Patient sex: M
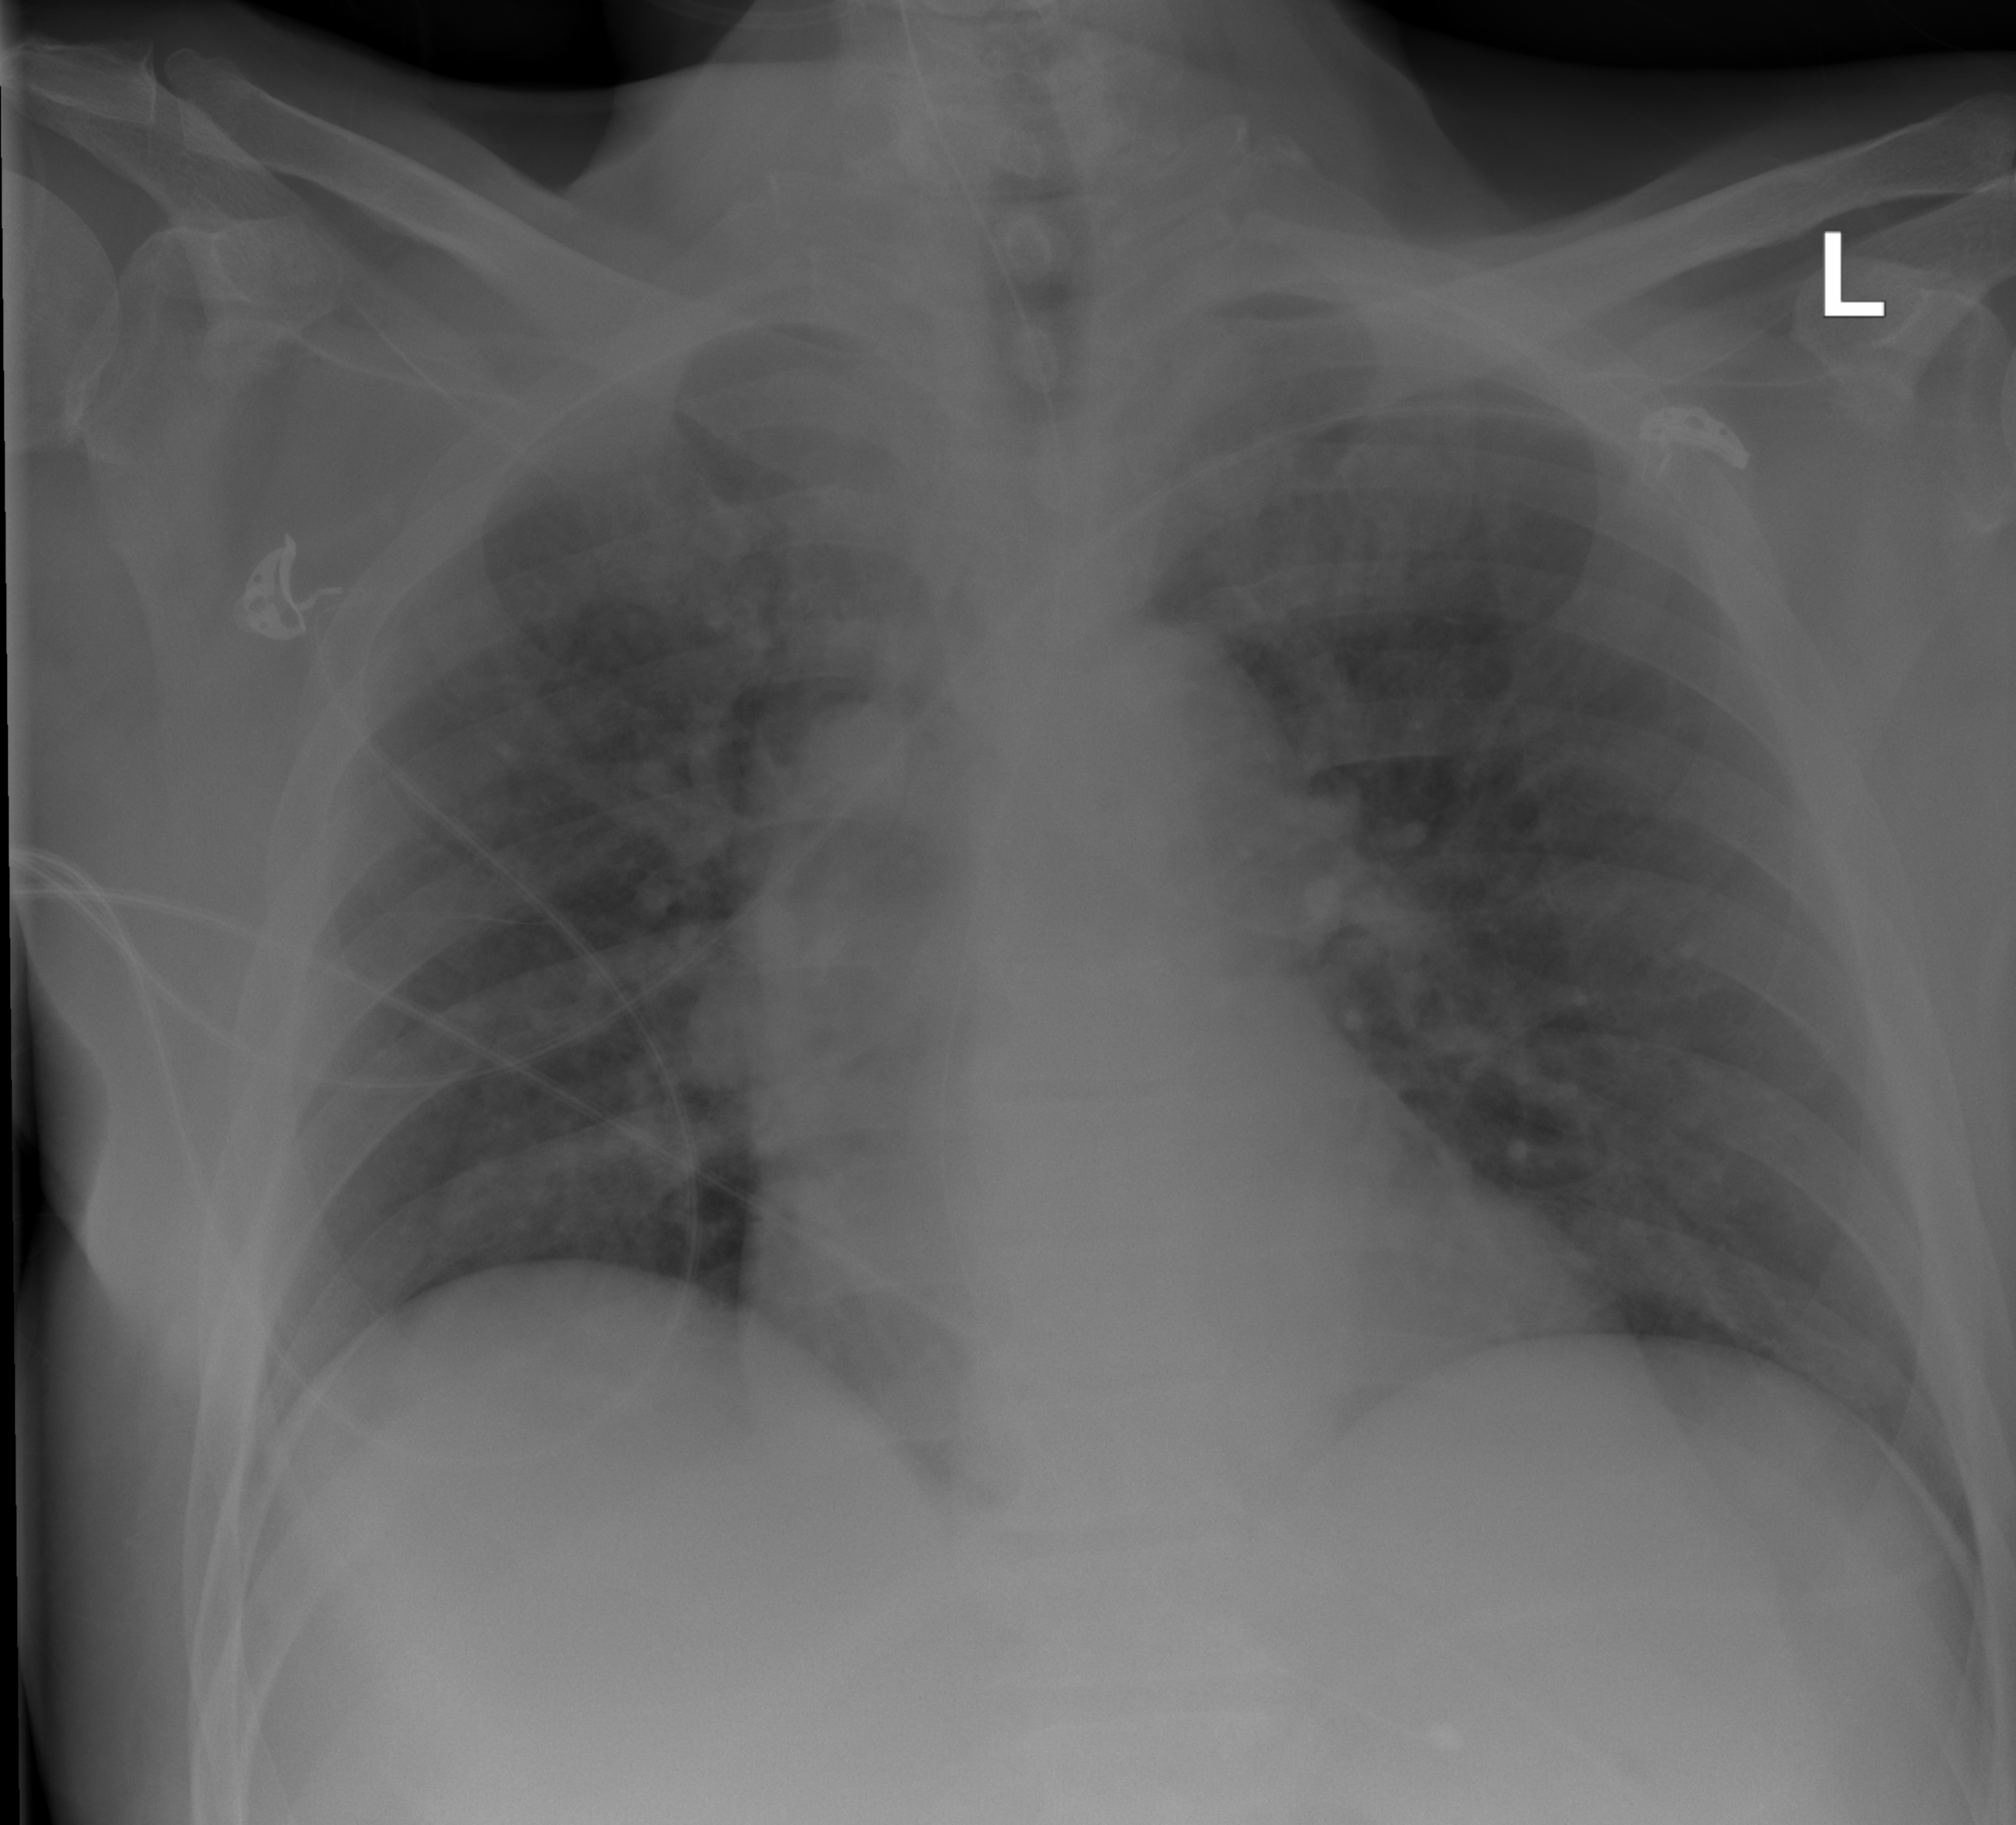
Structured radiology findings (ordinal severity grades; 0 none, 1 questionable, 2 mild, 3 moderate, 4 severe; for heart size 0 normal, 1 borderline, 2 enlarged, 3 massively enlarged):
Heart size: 1
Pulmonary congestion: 2
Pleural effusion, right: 0
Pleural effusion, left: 0
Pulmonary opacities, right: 2
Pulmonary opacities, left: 2
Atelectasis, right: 0
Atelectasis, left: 0